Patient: sex M, age 47
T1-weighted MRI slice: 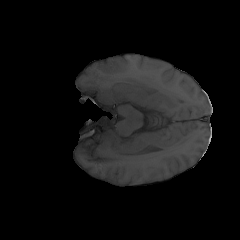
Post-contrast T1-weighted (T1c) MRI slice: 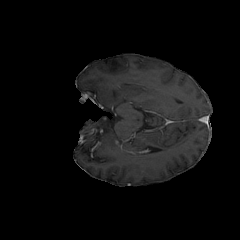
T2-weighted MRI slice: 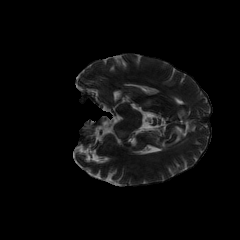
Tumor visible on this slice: yes
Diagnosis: Astrocytoma, IDH-wildtype
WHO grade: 3